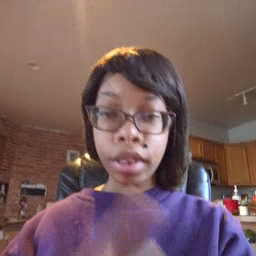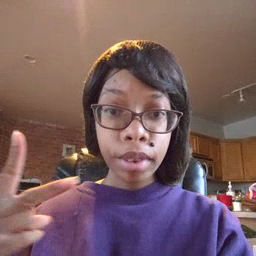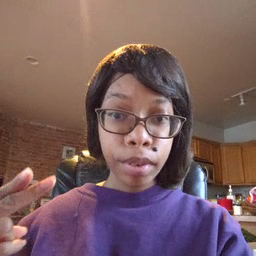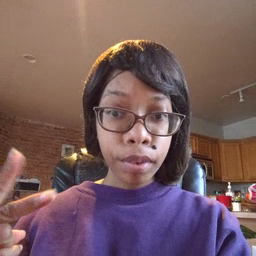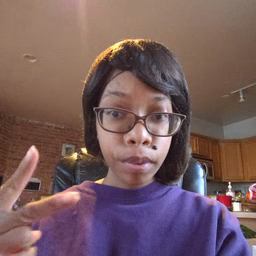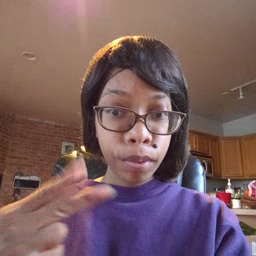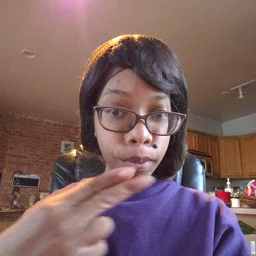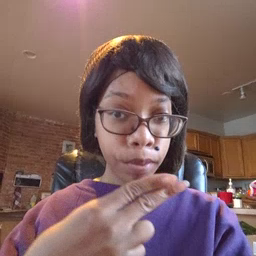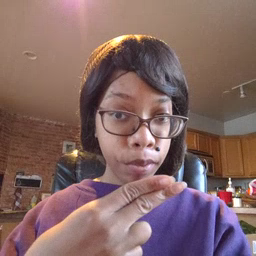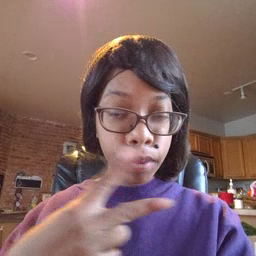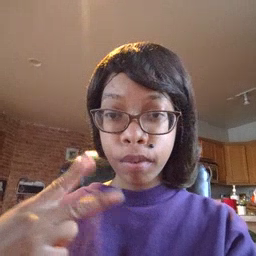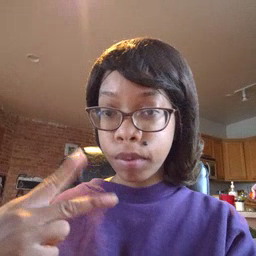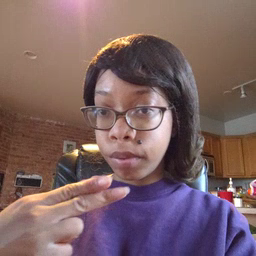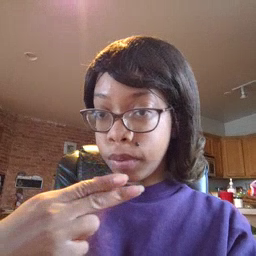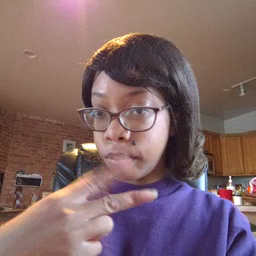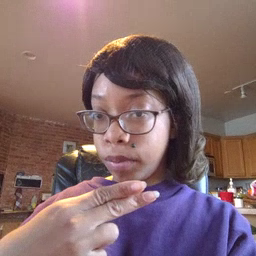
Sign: scissors